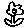
Label: flower